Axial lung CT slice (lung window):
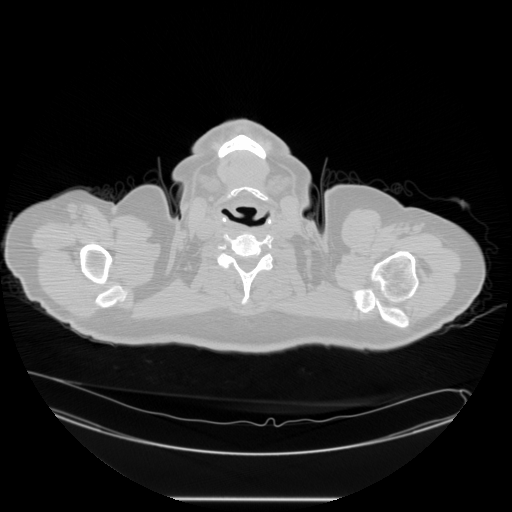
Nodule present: no